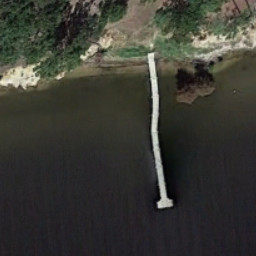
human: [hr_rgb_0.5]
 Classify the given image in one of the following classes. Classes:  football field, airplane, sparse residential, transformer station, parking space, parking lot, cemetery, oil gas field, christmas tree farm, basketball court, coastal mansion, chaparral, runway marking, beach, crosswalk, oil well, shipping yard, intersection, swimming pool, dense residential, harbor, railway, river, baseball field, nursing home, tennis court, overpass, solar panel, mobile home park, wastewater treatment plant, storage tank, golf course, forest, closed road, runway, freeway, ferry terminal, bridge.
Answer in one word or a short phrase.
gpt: ferry terminal